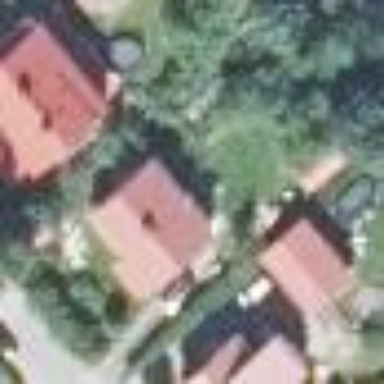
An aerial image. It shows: Residential area.